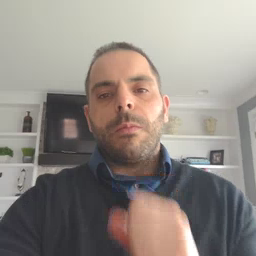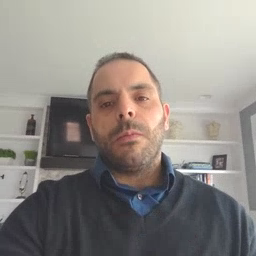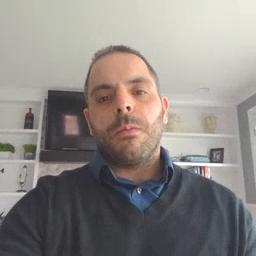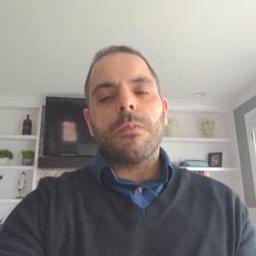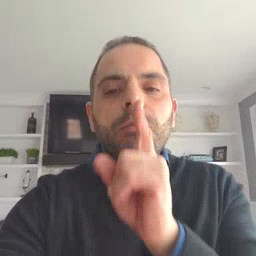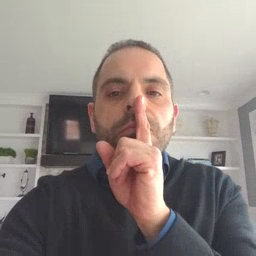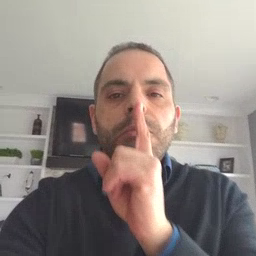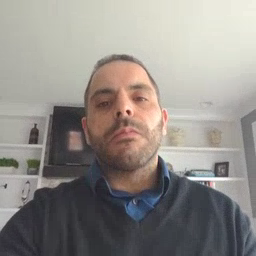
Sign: shhh